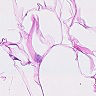
Metastatic tissue present: no